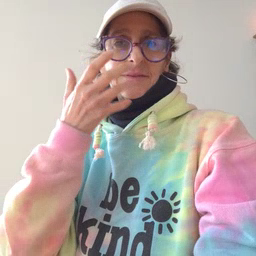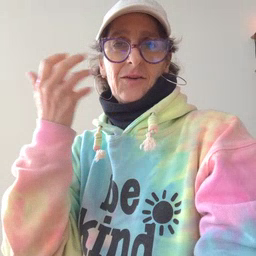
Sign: tiger